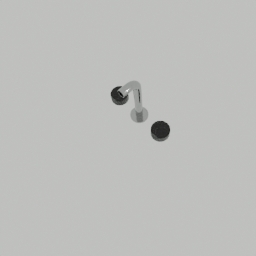
Label: appliances